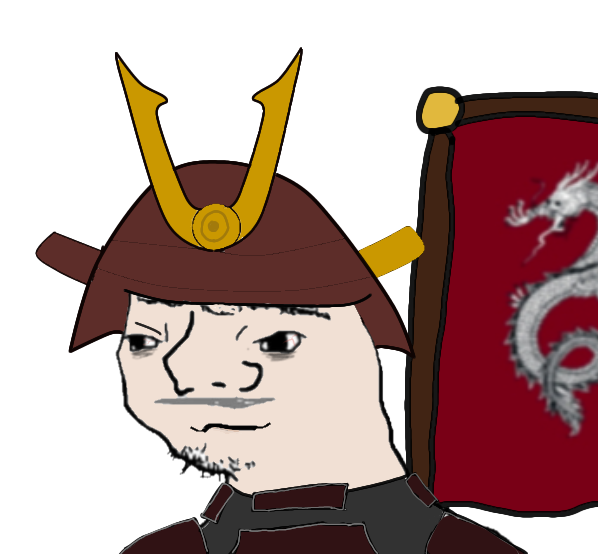
Label: 5_Boomer